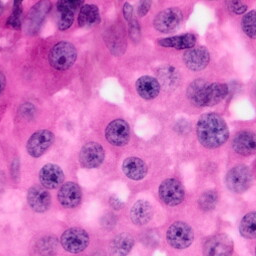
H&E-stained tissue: Pancreatic